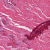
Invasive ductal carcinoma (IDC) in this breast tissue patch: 0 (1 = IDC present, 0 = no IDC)